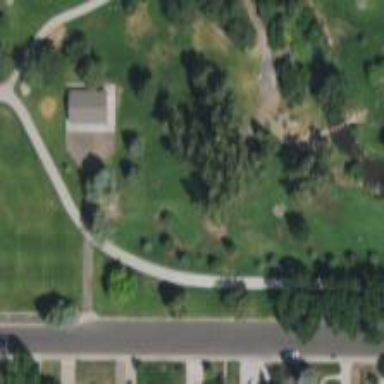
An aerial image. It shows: Disc golf hole.